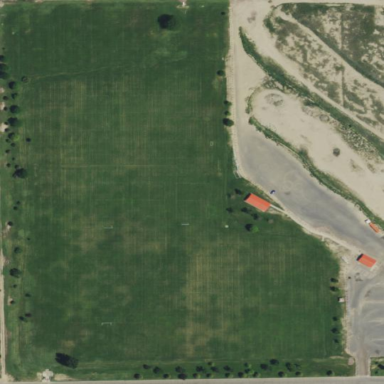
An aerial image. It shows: Recreation ground with grass surface.